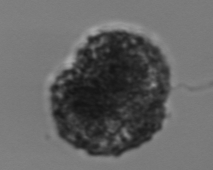
Label: Vicicitus_globosus